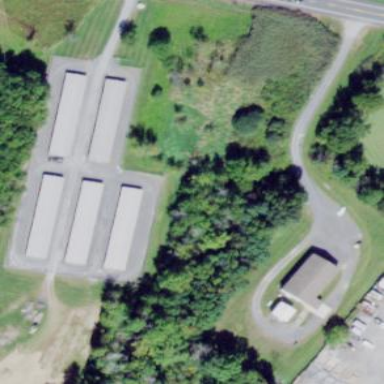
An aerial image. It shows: Storage rental shop.